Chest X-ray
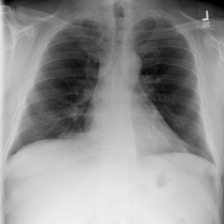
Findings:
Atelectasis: negative
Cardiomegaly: negative
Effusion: negative
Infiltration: positive
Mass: negative
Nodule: negative
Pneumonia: negative
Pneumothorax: negative
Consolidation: negative
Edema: negative
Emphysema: negative
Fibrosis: negative
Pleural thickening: negative
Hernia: negative